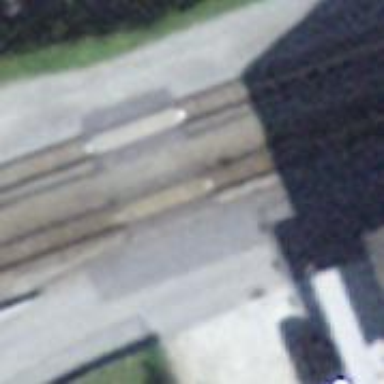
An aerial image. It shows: Crossing for the railway.